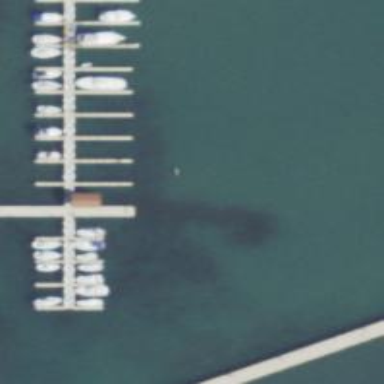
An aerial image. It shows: Man-made pier.